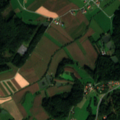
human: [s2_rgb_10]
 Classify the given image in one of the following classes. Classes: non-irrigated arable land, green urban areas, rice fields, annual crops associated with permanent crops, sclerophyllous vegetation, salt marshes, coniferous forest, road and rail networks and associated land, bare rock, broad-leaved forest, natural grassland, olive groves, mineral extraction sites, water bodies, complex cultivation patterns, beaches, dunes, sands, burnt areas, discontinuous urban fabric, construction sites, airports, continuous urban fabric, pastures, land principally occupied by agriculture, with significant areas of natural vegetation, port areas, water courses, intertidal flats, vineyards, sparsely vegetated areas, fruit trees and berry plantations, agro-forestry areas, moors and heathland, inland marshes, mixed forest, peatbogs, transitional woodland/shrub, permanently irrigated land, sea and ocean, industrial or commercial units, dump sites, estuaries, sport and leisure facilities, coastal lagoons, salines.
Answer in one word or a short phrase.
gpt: non-irrigated arable land, complex cultivation patterns, broad-leaved forest